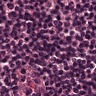
Metastatic tissue present: no